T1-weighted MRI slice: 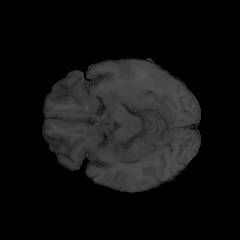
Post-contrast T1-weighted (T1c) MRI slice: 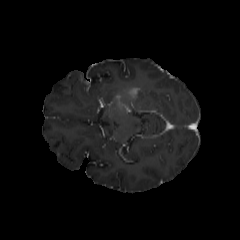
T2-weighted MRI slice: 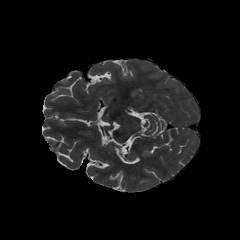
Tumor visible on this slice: yes